Aerial crown-view tile of a tropical tree (Barro Colorado Island, Panama), acquired 20250414:
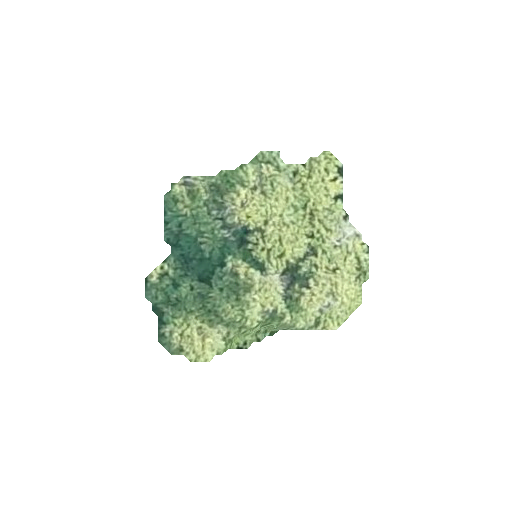
Species: Cordia bicolor
GBIF accepted scientific name: Cordia bicolor
Crown area: 50.141 m²